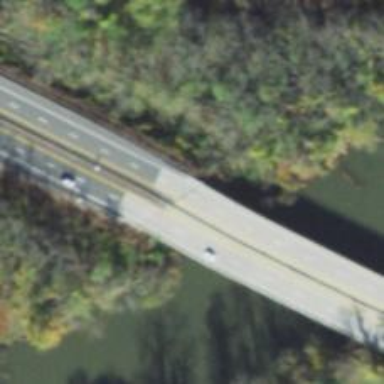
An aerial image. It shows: Trunk highway with bridge.